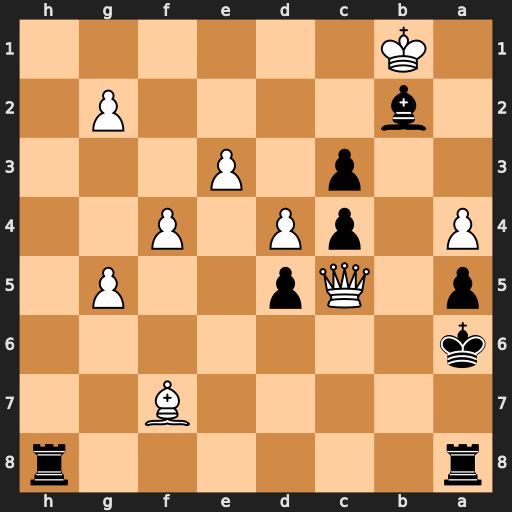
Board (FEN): r6r/5B2/k7/p1Qp2P1/P1pP1P2/2p1P3/1b4P1/1K6
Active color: b
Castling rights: -
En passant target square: -
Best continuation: Rh1+ Ka2 Ra1#